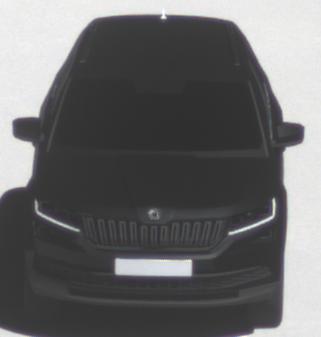
Make: Skoda
Model: Kodiaq 1.4 TSI
Detailed model: Kodiaq
Model produced from: 2017/03
Model produced until: 2018/05
Doors: 5
Color: black
Road condition: dry road
Daytime: midday
Contrast: high contrast